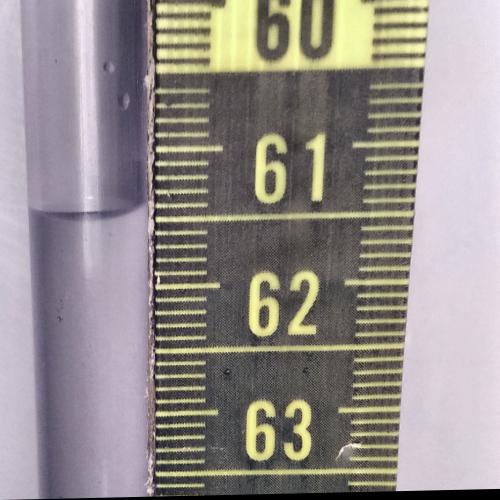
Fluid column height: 61.5 cm